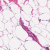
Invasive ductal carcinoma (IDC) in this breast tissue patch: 0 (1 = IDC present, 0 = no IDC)